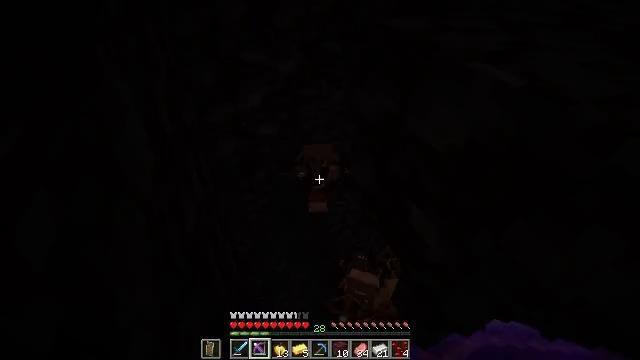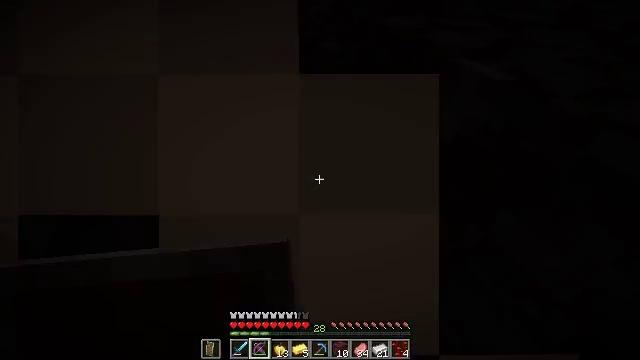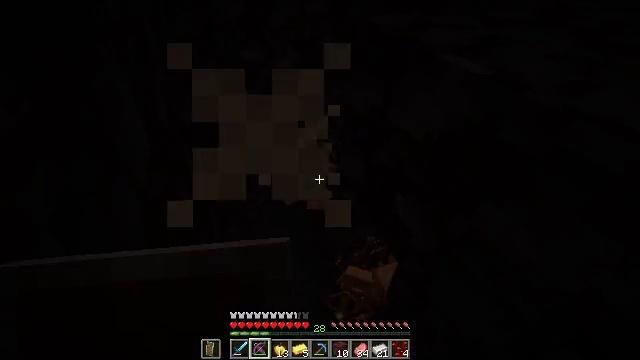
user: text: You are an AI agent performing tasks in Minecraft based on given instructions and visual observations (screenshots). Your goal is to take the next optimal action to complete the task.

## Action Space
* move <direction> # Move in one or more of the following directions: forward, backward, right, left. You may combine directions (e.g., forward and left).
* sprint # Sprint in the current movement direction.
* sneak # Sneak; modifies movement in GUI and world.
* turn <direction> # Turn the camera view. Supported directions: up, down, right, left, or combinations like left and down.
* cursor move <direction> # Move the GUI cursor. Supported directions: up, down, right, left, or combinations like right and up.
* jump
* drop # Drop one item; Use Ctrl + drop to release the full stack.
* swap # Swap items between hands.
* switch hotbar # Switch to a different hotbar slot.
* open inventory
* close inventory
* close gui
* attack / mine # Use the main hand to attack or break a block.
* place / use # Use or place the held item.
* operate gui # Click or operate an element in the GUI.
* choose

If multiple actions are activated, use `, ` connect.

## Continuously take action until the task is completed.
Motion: motion action
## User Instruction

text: Fight the piglin.
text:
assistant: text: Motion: move back and move right, sneak
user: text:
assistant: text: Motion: move back and move right, sneak
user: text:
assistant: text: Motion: sneak